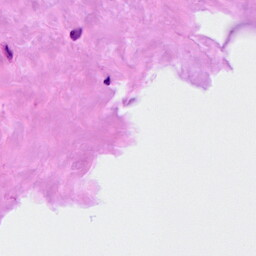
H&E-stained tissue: Breast